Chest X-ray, AP view. Patient: 30 years old, sex F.
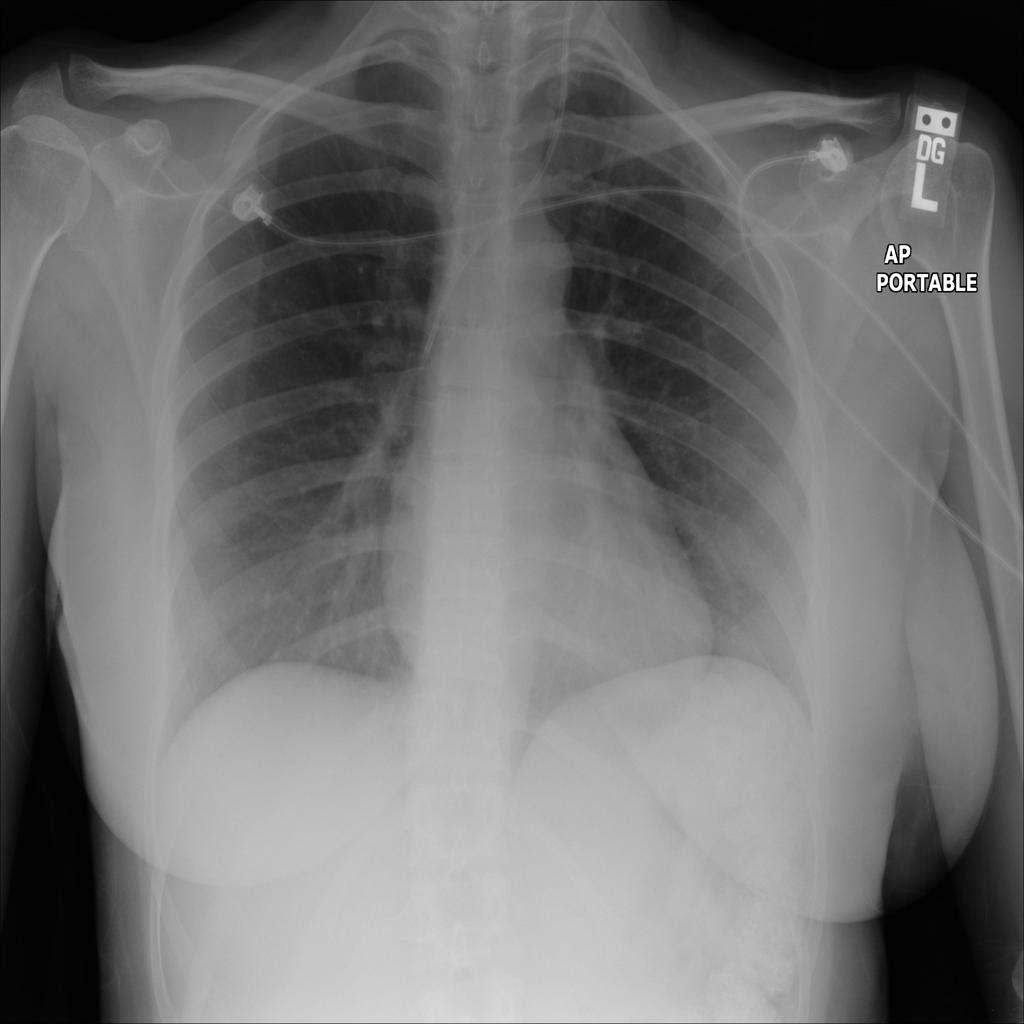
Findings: No Finding